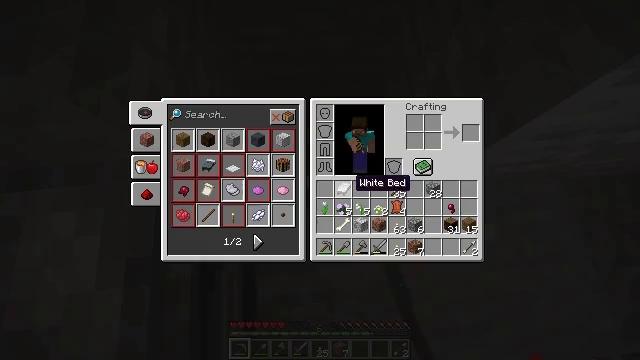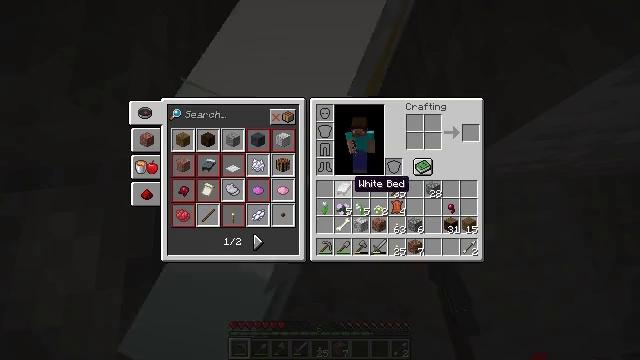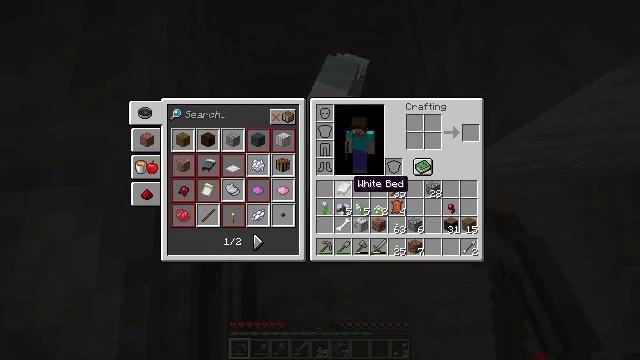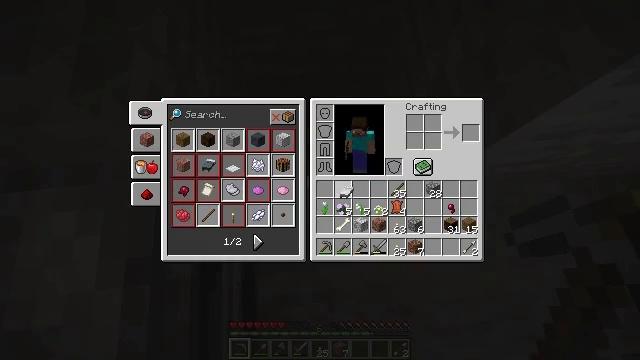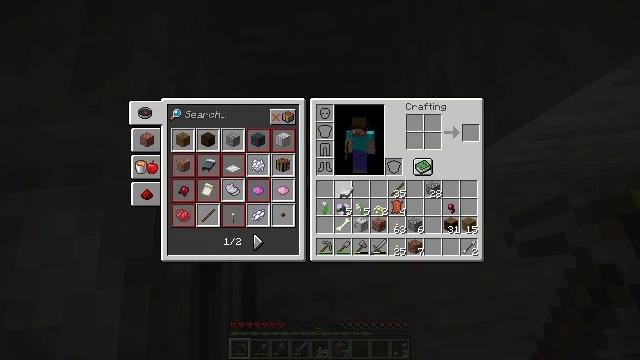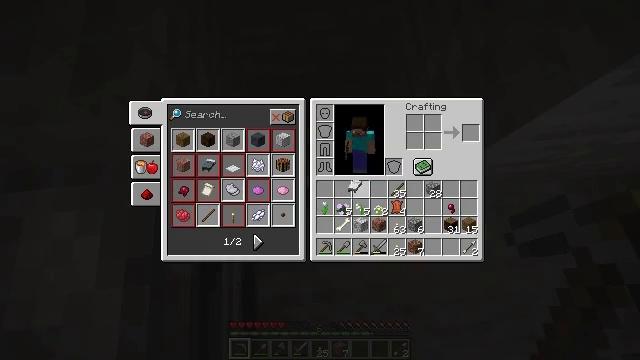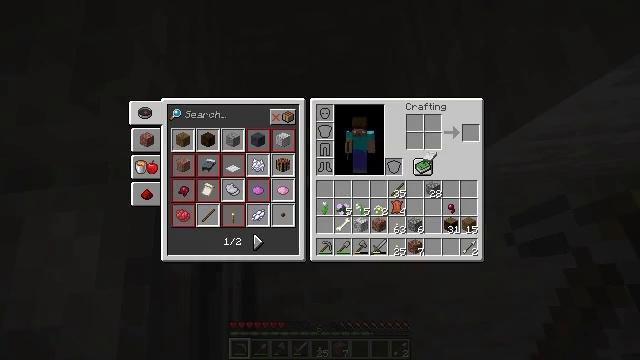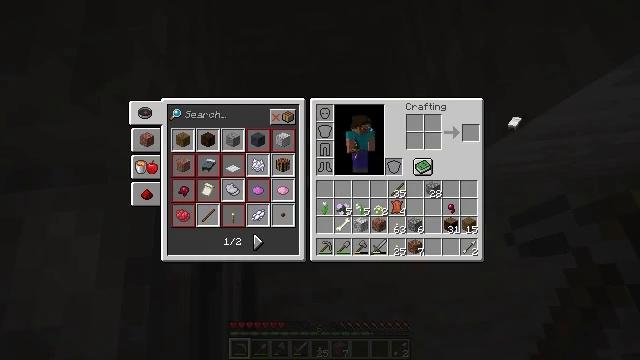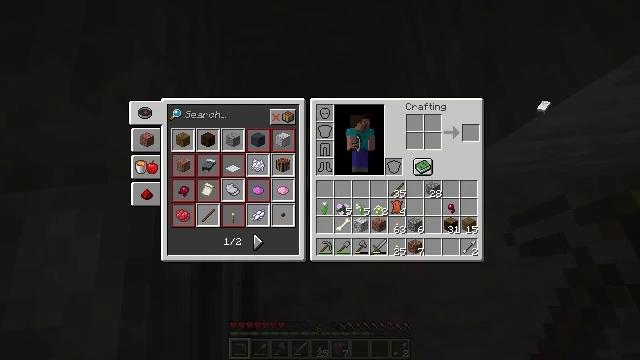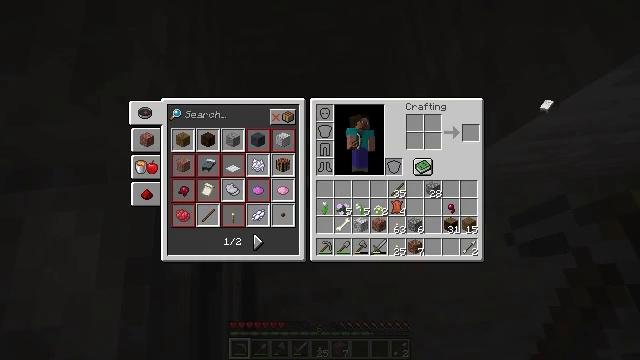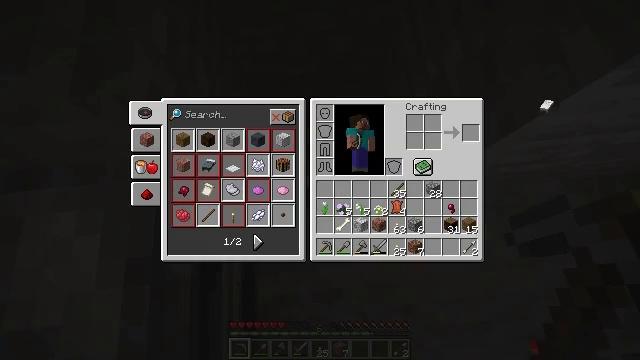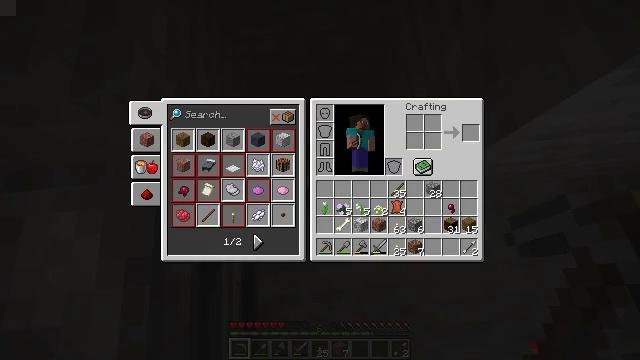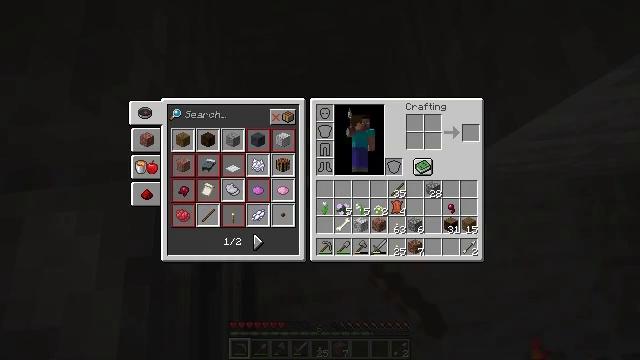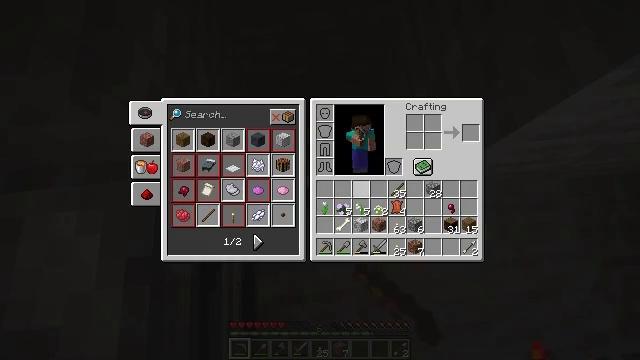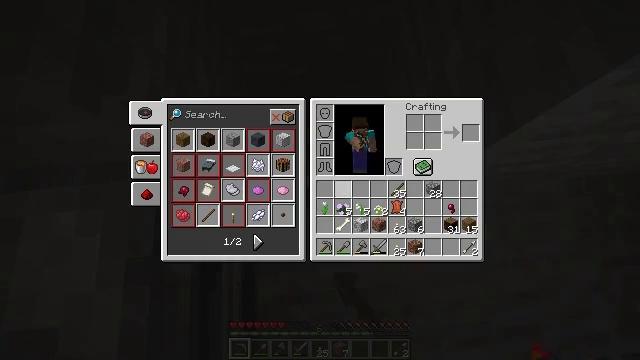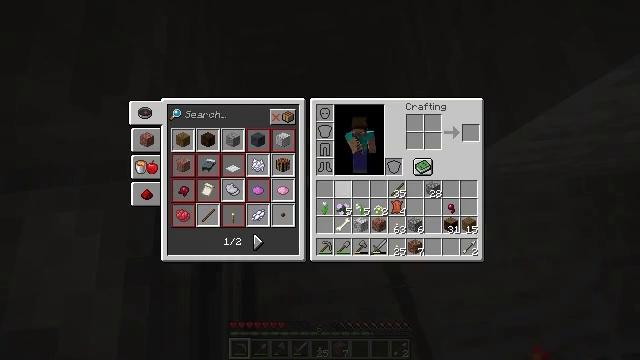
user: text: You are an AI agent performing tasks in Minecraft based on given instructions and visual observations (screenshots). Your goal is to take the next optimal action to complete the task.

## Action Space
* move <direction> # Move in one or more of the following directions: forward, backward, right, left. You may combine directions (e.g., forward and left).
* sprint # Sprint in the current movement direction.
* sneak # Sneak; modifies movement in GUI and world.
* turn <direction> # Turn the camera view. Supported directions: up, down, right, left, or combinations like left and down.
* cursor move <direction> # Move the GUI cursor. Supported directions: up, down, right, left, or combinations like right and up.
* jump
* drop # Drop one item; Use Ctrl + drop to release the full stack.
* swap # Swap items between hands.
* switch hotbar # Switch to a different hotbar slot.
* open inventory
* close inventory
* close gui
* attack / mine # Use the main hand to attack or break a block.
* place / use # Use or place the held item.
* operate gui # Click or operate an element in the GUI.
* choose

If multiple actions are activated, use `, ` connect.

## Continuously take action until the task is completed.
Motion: motion action
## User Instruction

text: Remove a white bed from the inventory.
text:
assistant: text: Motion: open gui
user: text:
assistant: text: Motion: no_op
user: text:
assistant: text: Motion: operate gui
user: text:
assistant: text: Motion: operate gui
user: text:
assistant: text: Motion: cursor move right, operate gui
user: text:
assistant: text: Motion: cursor move right and up
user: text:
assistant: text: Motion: cursor move right and up
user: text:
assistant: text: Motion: cursor move right and up, operate gui
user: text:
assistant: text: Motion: operate gui
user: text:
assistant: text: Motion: operate gui
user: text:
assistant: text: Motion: cursor move left and down
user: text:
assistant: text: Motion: cursor move left and down
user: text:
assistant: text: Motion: cursor move left and down
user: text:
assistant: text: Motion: cursor move left
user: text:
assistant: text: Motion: no_op
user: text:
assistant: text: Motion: no_op